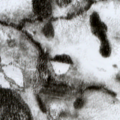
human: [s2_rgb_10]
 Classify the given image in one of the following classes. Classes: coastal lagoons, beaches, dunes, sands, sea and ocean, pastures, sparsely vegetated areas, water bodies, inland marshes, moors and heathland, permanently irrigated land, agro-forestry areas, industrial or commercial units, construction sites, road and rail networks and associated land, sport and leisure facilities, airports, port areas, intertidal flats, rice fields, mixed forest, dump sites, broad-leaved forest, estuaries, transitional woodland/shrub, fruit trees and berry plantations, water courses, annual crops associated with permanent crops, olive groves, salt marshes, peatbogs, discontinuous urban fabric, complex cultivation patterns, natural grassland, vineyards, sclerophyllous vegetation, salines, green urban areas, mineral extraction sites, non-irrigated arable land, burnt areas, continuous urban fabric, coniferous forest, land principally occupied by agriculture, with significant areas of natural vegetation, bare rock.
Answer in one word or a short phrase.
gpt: coniferous forest, mixed forest, transitional woodland/shrub, peatbogs